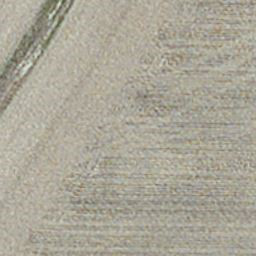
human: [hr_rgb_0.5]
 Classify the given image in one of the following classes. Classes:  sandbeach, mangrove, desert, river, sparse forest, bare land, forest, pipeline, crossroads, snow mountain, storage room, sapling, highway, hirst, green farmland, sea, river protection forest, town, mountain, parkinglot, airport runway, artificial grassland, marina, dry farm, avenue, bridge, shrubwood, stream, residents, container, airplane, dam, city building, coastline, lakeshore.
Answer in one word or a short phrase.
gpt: dry farm